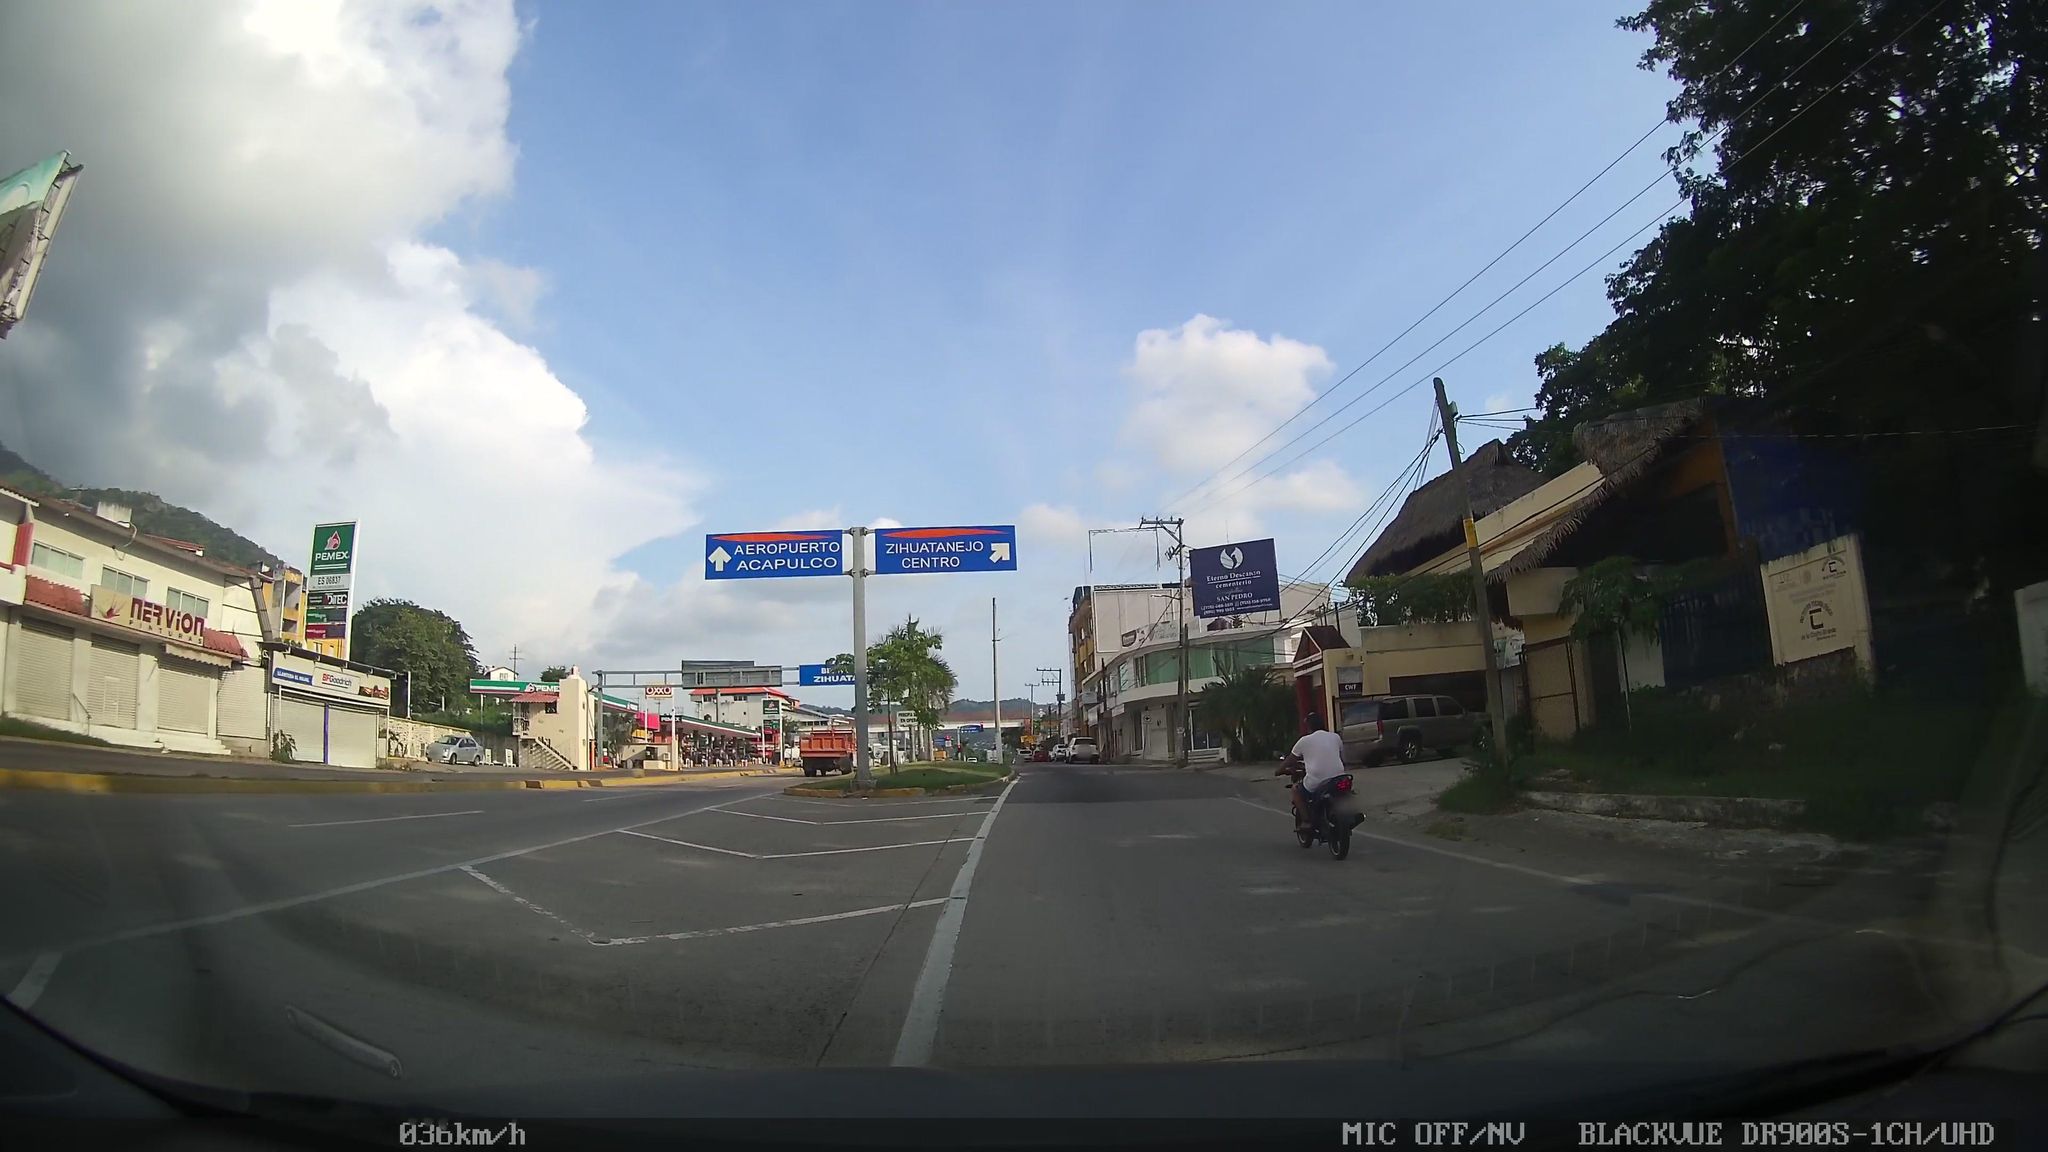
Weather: clear
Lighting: day
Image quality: good
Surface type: driving surface
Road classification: trunk
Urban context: suburban or peri-urban
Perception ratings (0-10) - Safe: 2.93, Lively: 2.58, Beautiful: 4.79, Boring: 2.72, Depressing: 2.81, Wealthy: 1.18